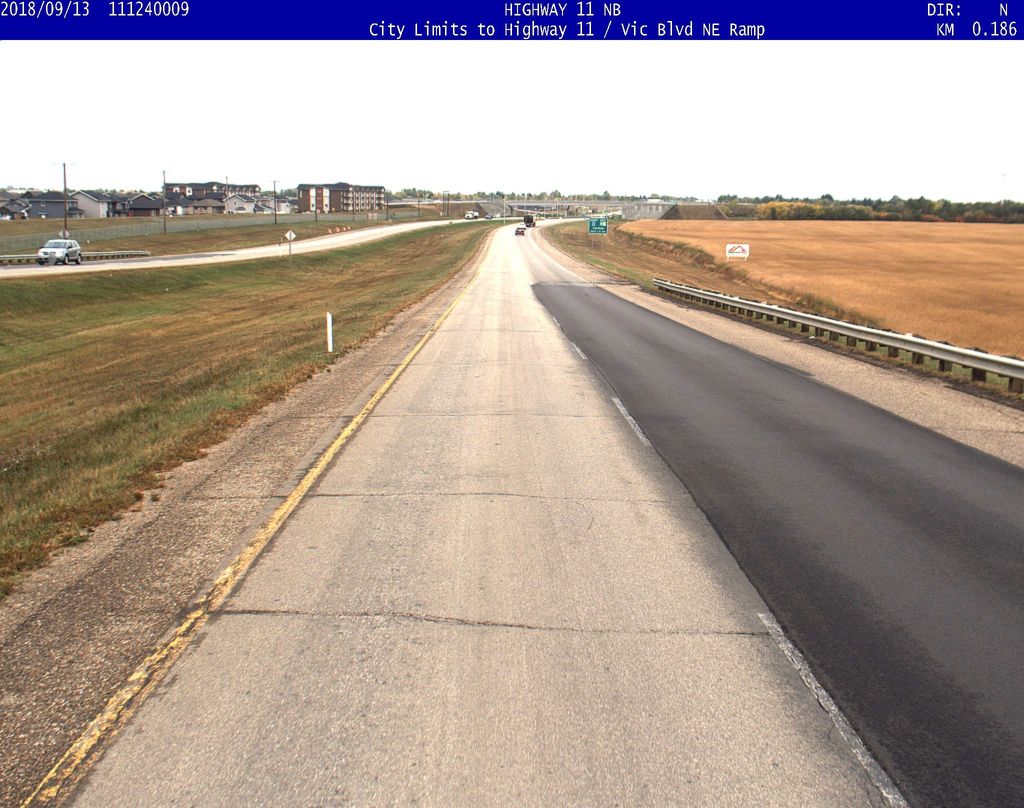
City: saskatoon